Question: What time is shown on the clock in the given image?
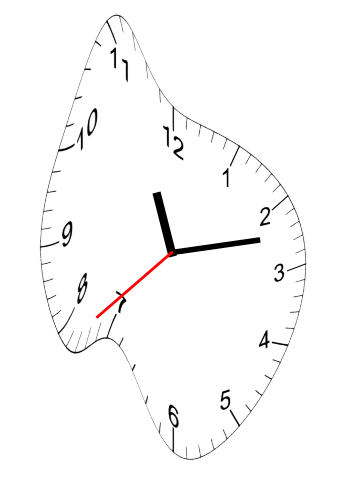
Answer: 11:12:38